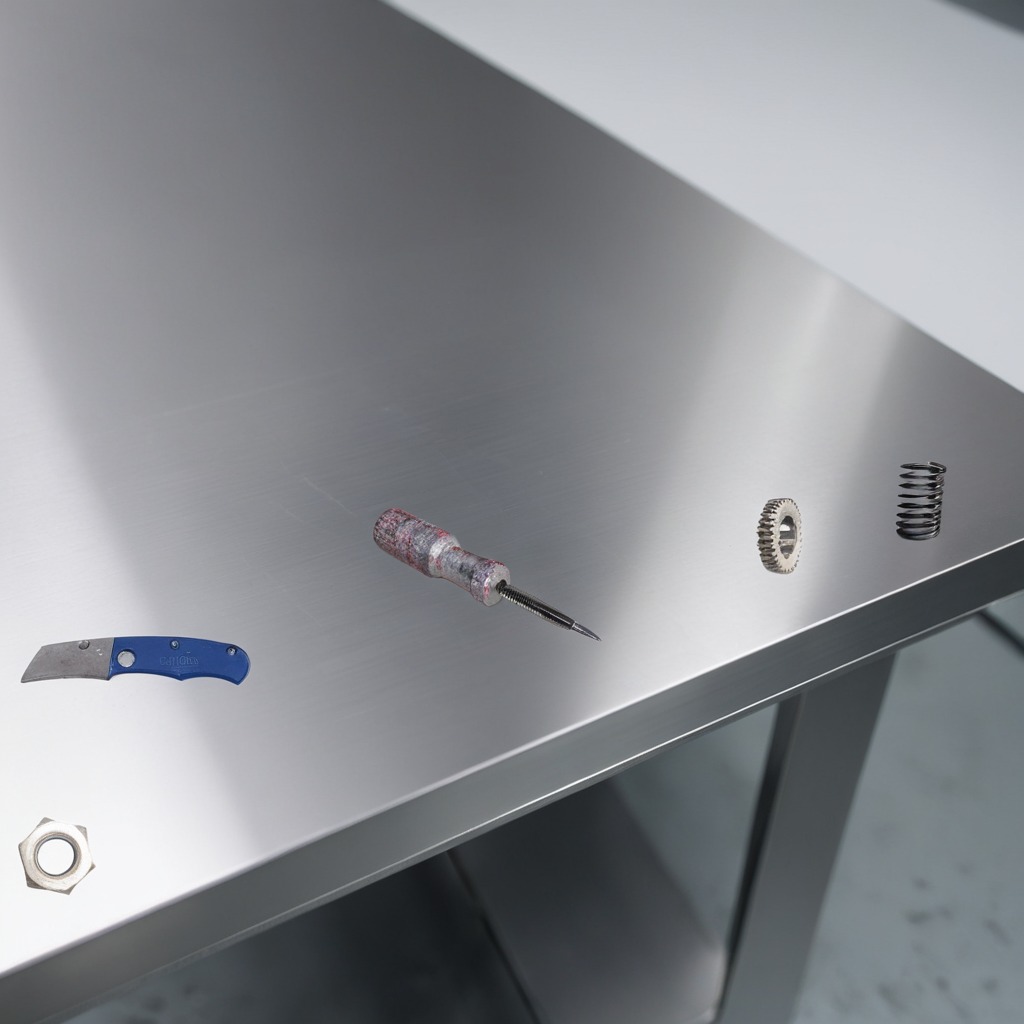
A gear with teeth, a knife, a metal spring, a screwdriver, and a metal nut are lying on the stainless steel table in a high-end prototyping lab.